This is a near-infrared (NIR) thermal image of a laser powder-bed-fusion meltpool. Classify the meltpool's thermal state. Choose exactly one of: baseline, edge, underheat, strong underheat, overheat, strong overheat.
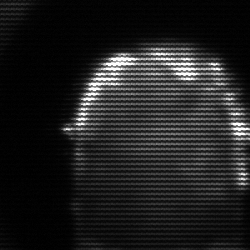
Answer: baseline